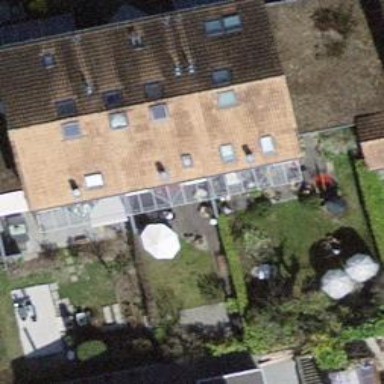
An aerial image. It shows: Building with tiled roof.